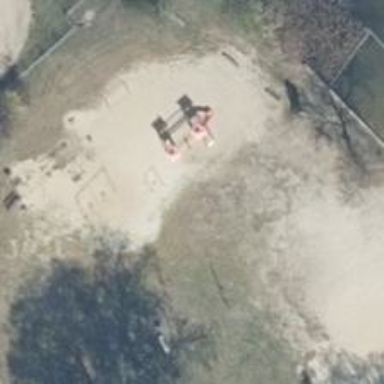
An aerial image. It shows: Playground with swings.